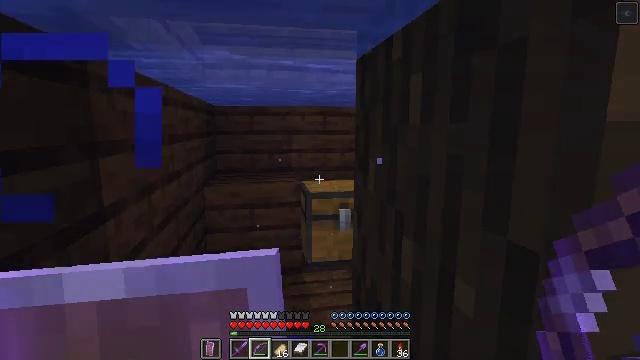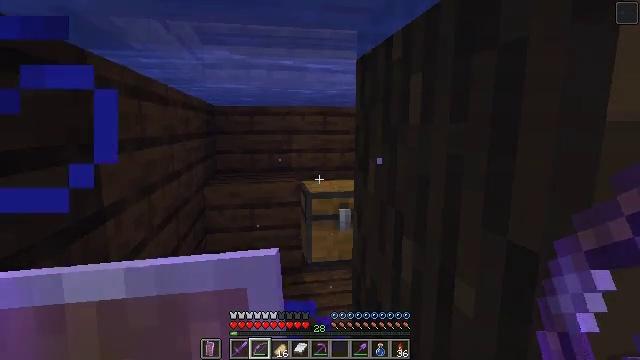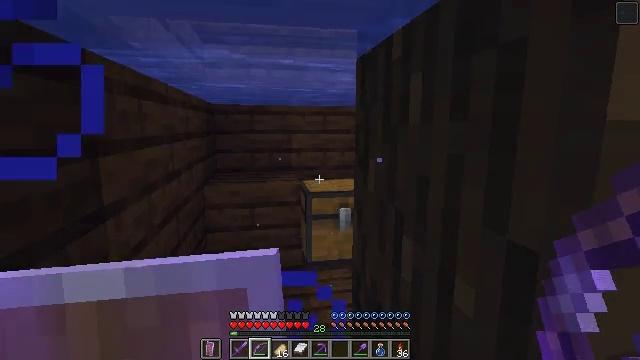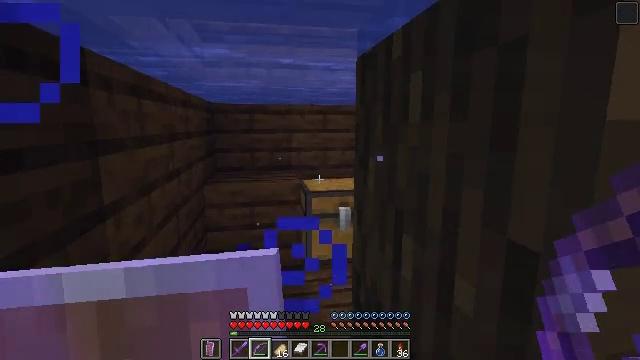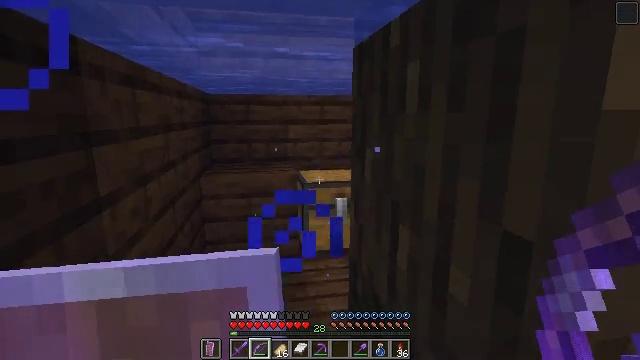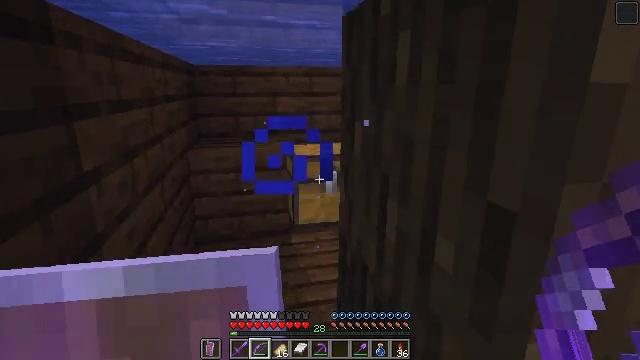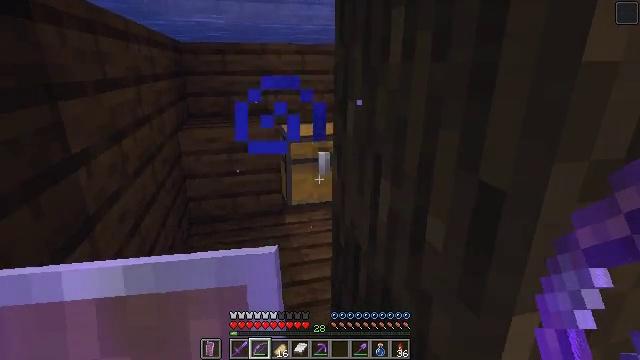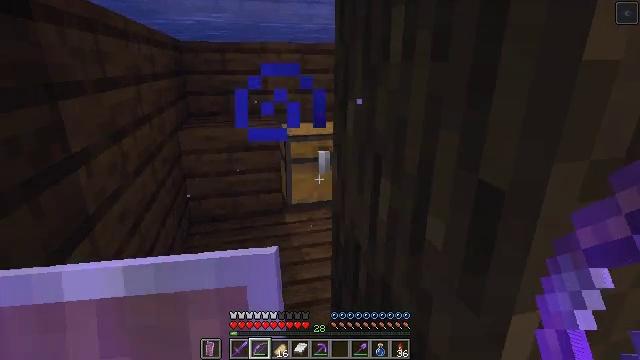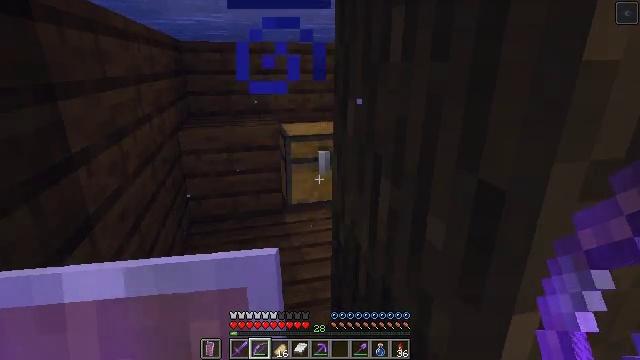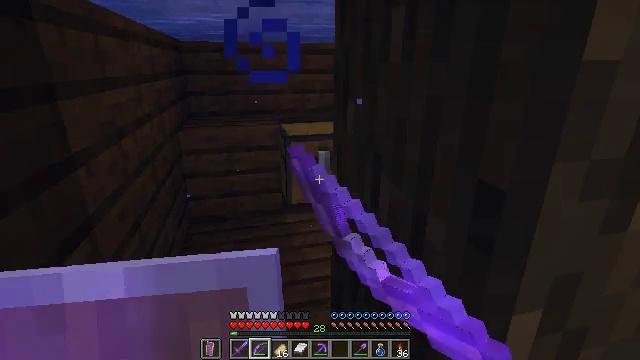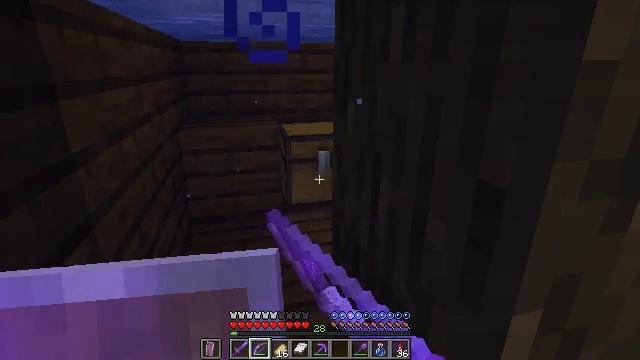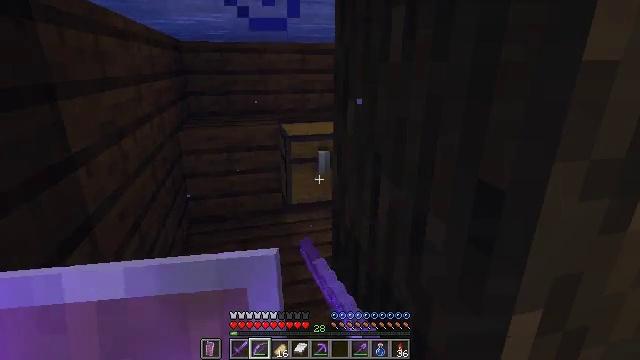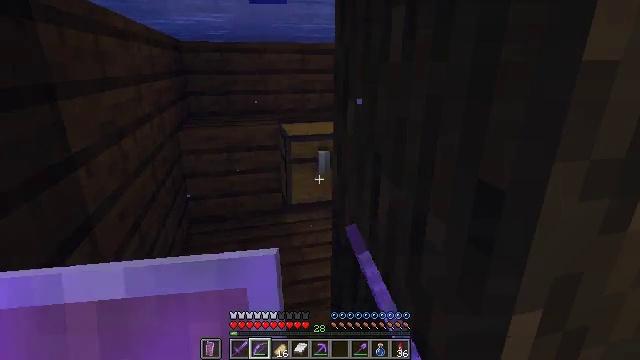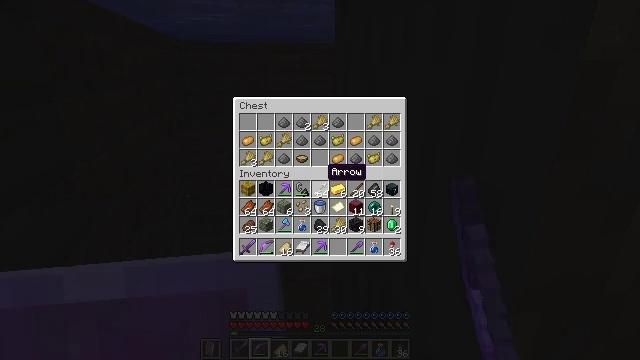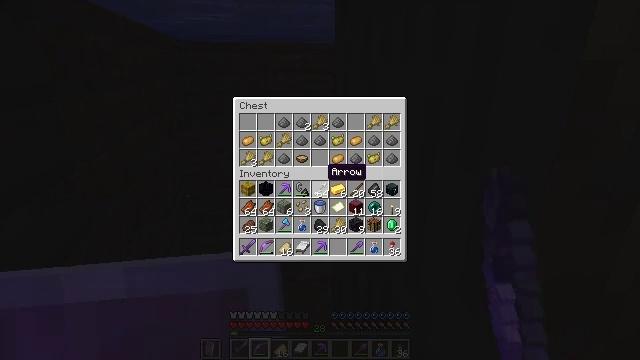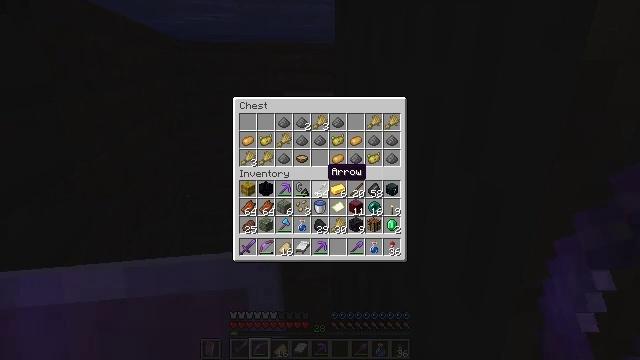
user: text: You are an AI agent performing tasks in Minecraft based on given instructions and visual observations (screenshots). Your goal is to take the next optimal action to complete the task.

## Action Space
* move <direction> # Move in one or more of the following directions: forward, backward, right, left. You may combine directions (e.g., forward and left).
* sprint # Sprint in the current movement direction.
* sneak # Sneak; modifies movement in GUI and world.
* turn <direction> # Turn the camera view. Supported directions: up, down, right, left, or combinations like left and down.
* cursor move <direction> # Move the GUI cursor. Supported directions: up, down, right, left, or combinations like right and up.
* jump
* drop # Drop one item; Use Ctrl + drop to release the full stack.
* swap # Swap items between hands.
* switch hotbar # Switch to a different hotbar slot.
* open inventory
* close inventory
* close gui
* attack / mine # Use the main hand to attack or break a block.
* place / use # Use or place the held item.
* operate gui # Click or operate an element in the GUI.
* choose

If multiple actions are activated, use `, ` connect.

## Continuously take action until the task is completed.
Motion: motion action
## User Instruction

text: Collect some oak leaves.
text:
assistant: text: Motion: no_op
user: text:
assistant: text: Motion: no_op
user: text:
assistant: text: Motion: no_op
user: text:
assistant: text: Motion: turn down
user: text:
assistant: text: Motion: turn right and down
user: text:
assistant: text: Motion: turn right and down
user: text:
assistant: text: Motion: no_op
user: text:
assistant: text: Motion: use / place
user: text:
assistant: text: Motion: use / place
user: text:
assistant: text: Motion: use / place
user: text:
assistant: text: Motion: no_op
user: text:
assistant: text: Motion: no_op
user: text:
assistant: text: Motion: no_op
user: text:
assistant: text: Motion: no_op
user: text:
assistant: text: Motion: no_op
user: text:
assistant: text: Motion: no_op
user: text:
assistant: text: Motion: no_op
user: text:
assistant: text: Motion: no_op
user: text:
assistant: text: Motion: no_op
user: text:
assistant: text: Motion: no_op
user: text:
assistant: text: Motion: no_op
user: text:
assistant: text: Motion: no_op
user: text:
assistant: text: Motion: no_op
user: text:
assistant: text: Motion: no_op
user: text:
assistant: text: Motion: turn right and up
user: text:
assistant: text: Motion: no_op
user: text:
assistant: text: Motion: no_op
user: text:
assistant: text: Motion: no_op
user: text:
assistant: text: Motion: no_op
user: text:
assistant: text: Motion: no_op